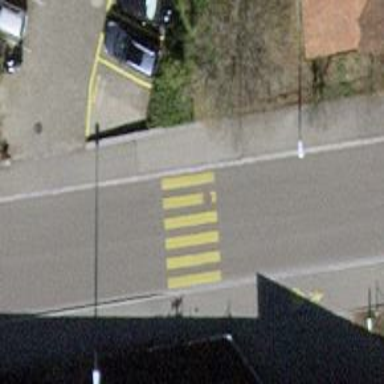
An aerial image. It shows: Zebra crossing on the road.